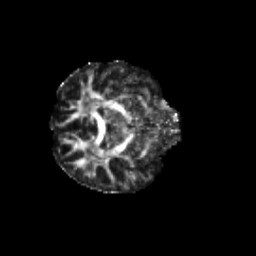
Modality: FA
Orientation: axial
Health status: healthy
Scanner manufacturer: philips
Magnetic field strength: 3 T
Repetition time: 9.75 s
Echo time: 0.092 s